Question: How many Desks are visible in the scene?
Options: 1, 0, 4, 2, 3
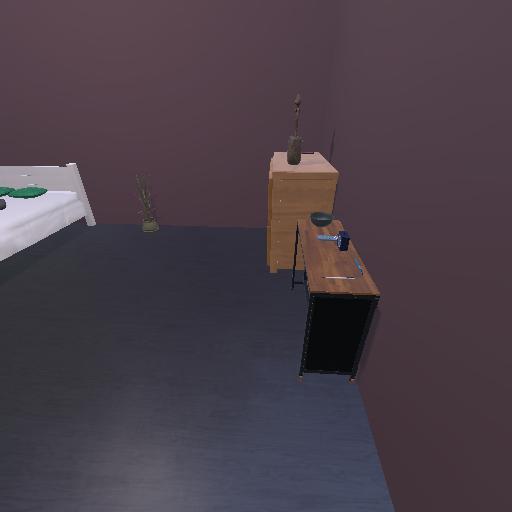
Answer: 1